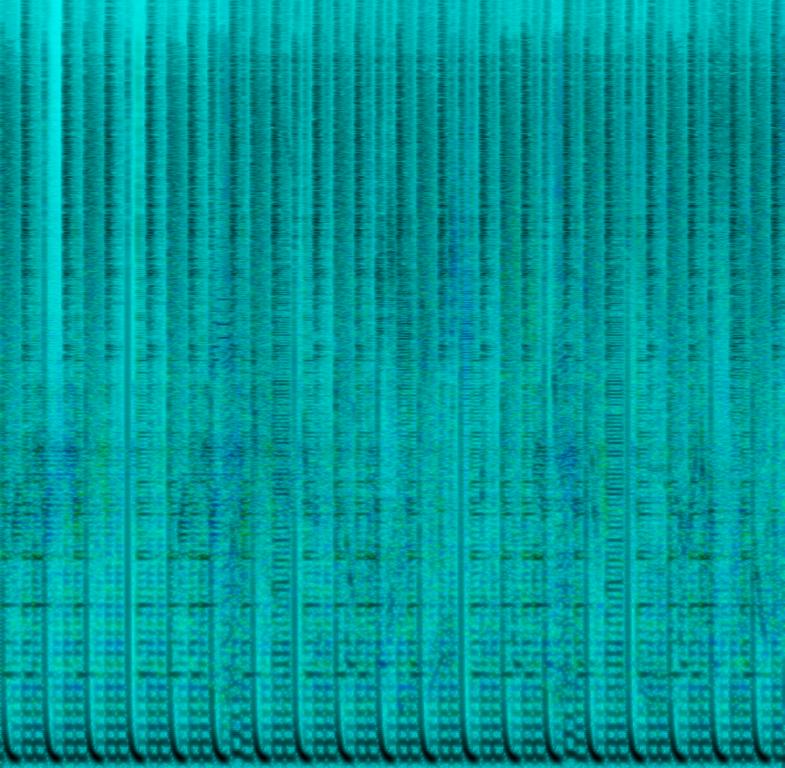
A fast techno four on the floor beat with a repetitive driving bass, wild synthesizer sounds processed with delay. An energetic feeling that might be considered acid house.